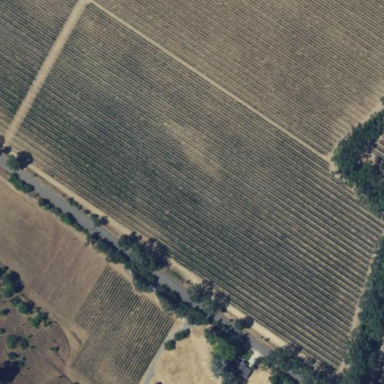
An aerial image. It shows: Vineyard growing grapes.